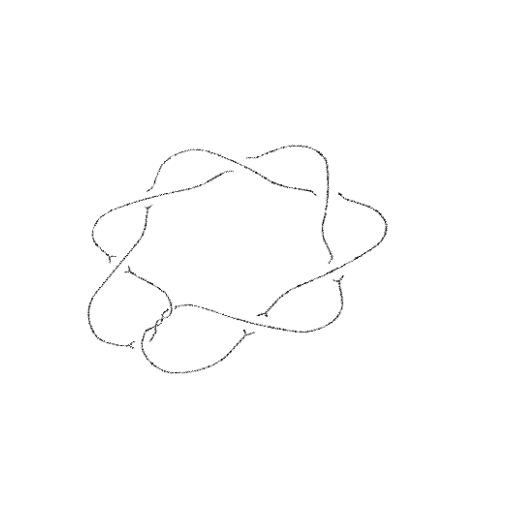
Crossing number: 10